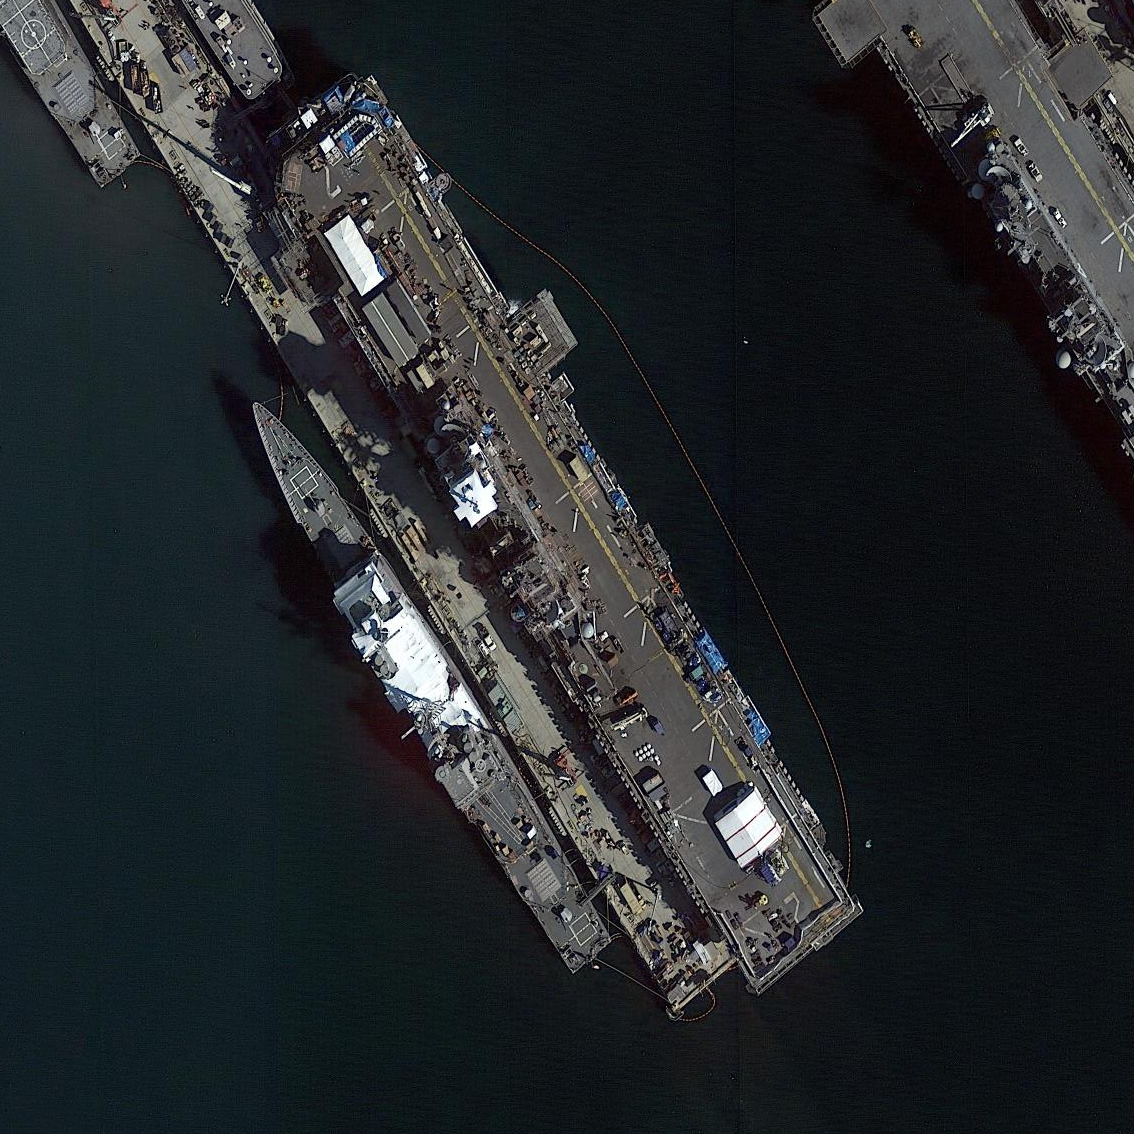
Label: assault